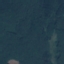
Land use / land cover class: Forest